Field crop: tomato
Growth stage: 1
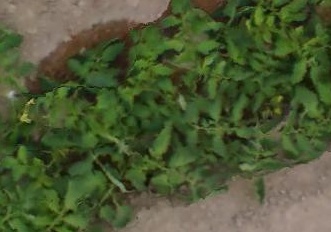
Species: tomato